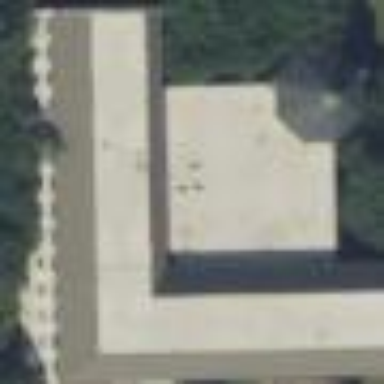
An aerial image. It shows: College building.